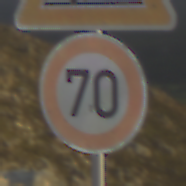
Verkehrszeichen: Geschwindigkeit70
Zusatzzeichen oben: SplittSchotter
Umgebung: Outdoor, Nature
Tageszeit: SunriseSunset
Wetter: PartlyCloudy
Licht: Natural
Jahreszeit: Summer
Kontrast: HighContrast